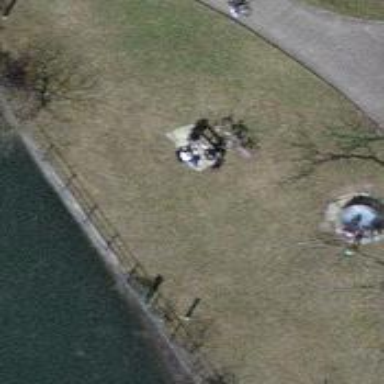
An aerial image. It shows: Brown bench.